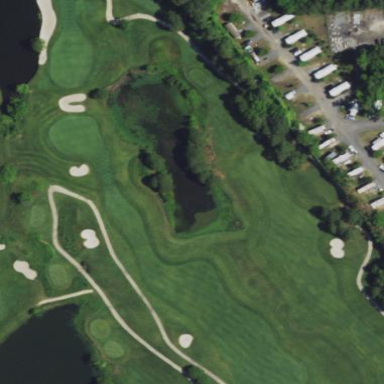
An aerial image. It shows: Picturesque scene of golf course with lateral water hazard.